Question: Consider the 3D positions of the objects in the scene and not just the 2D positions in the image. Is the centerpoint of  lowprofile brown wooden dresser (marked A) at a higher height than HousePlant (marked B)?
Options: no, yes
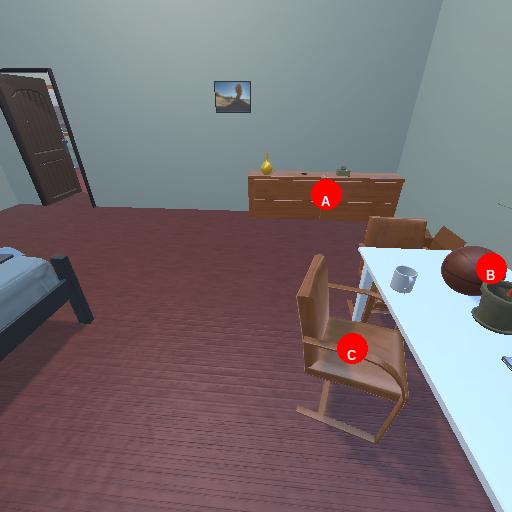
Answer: no